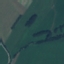
Land use / land cover class: Pasture